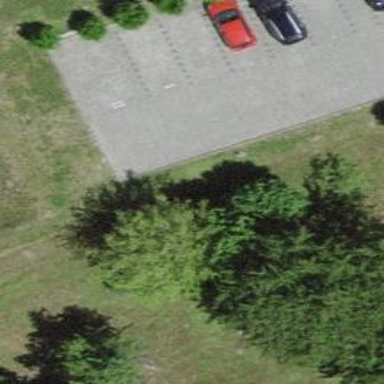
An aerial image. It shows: Road serving as parking aisle.